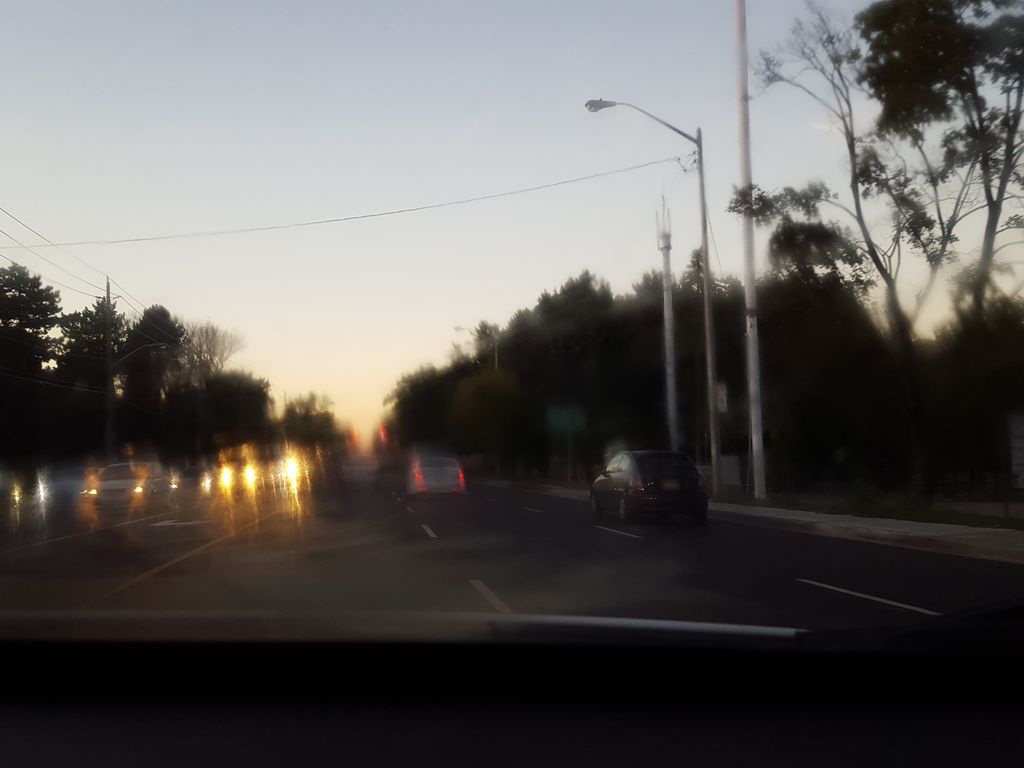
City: toronto